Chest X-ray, PA view. Patient: 25 years old, sex M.
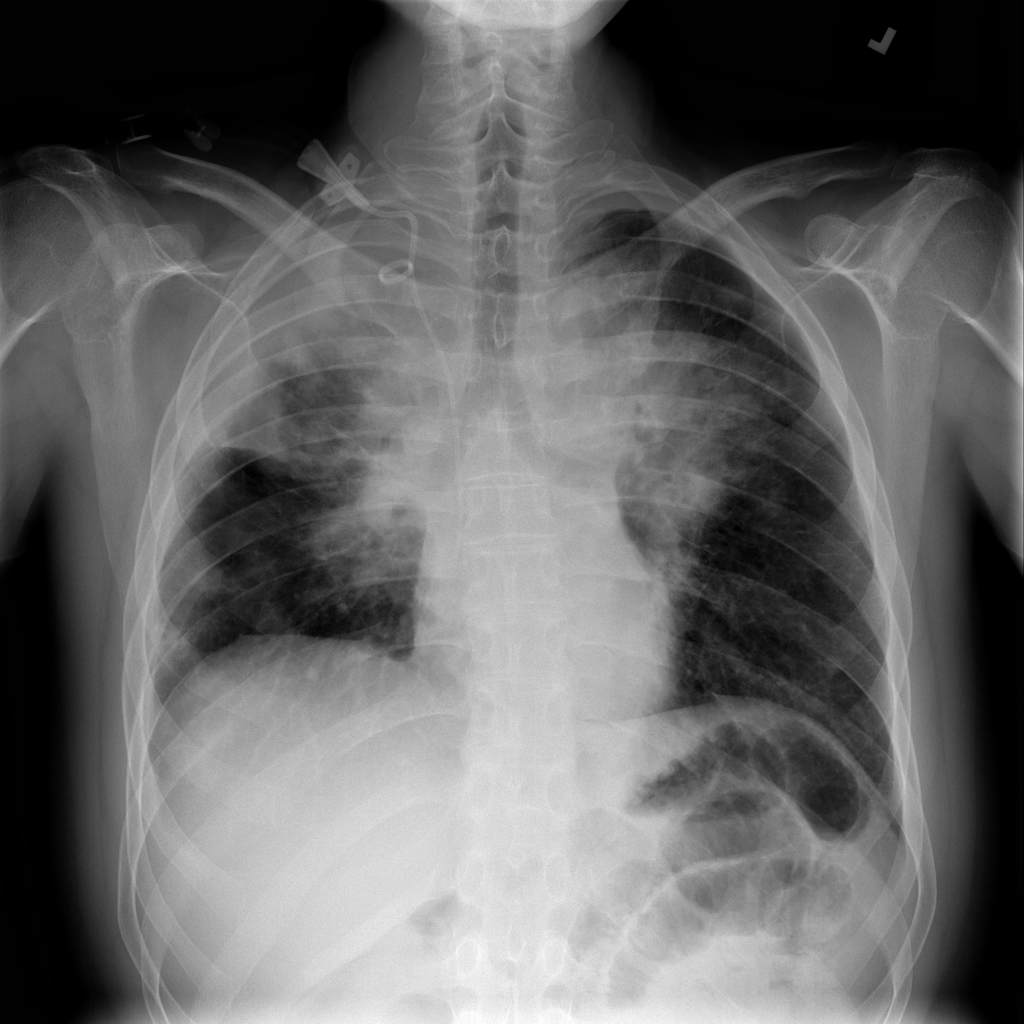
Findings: Consolidation